Field crop: tomato
Growth stage: 1
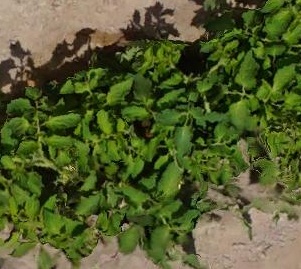
Species: tomato